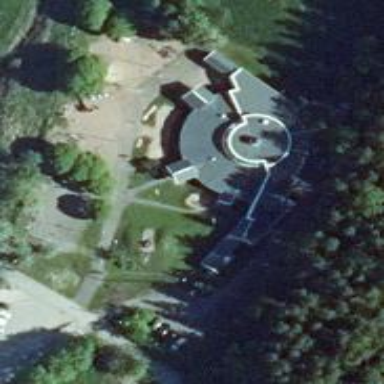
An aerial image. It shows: Kindergarten.